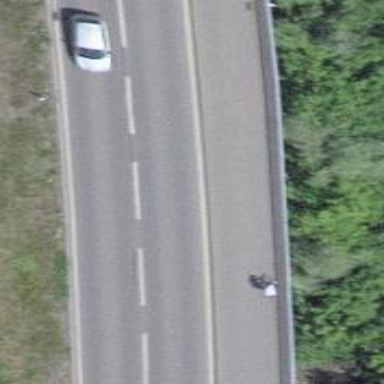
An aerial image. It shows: Primary highway with asphalt surface. There is cycle track on the right.